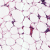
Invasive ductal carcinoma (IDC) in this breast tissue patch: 0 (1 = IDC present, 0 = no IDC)